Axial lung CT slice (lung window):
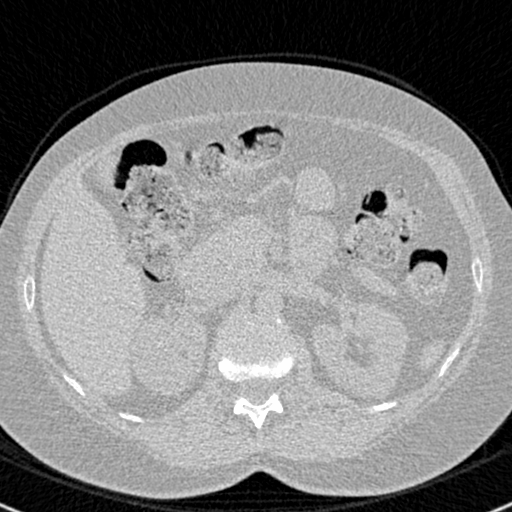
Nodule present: no